Question: Count the number of objects in the diagram.
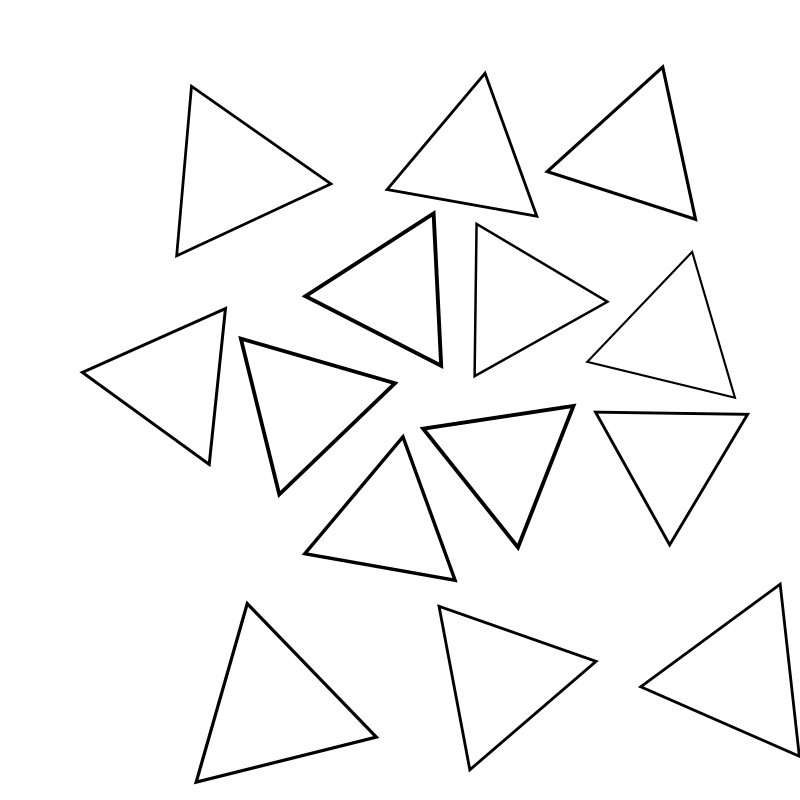
Answer: 14